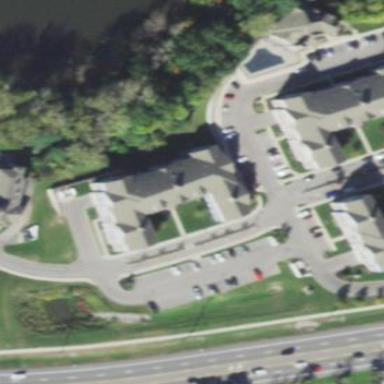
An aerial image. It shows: Image showing building with apartments.